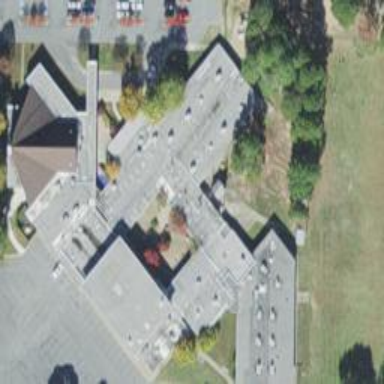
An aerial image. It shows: School.